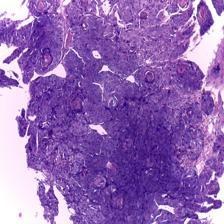
Diagnosis: OSCC